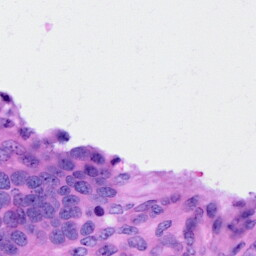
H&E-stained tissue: Ovarian